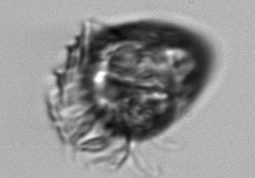
Label: Pelagostrobilidium